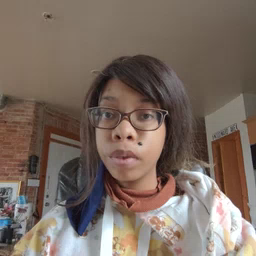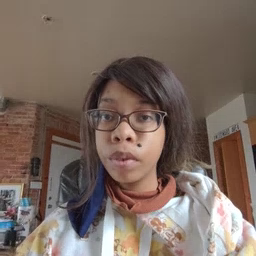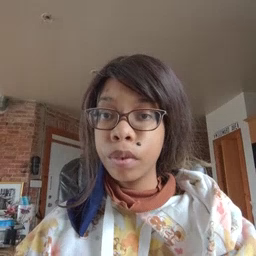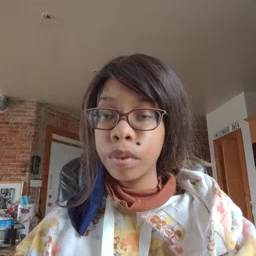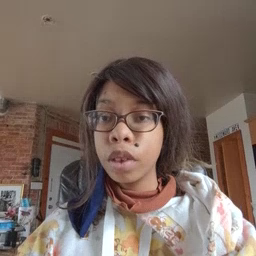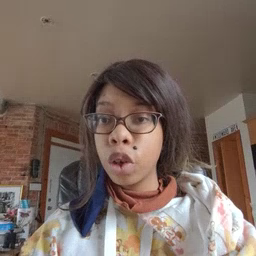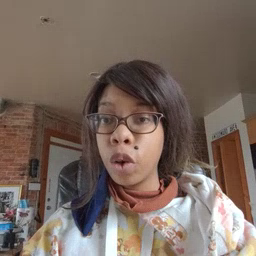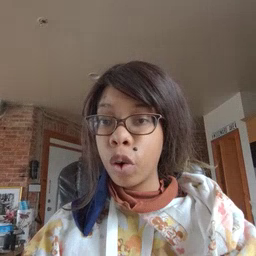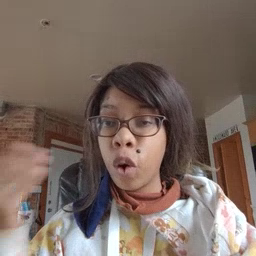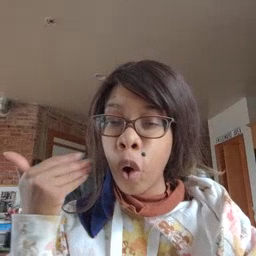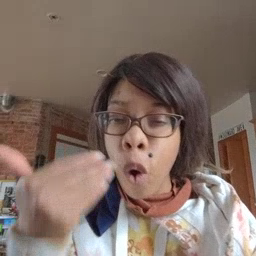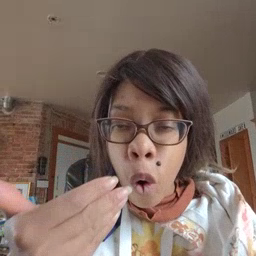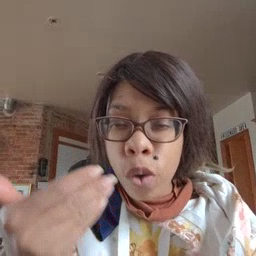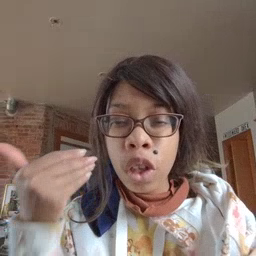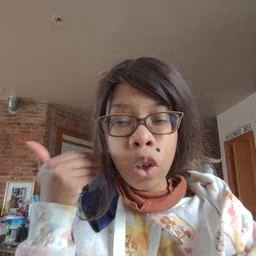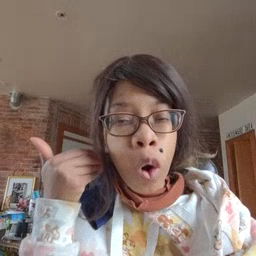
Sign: close